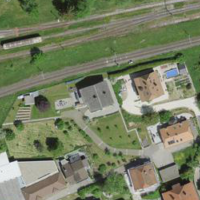
EUNIS habitat code: 55
Species observed at this site:
Melanargia galathea
Polyommatus icarus
Melilotus albus